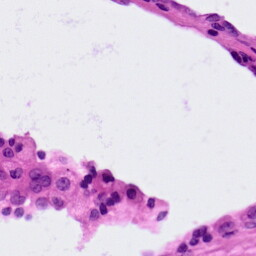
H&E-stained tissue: Lung